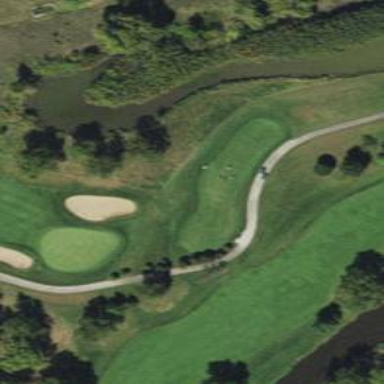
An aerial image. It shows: Golf tee.